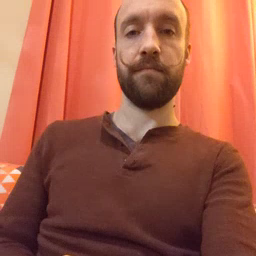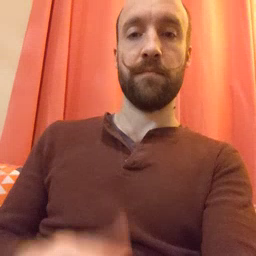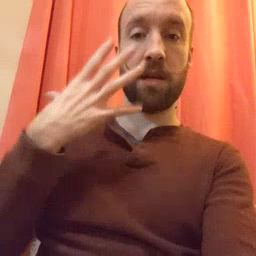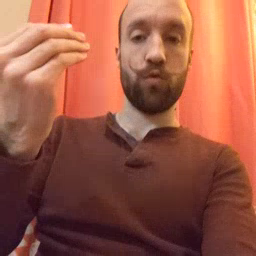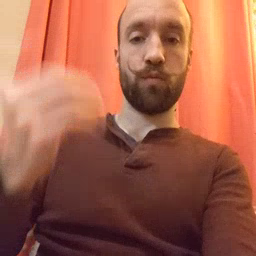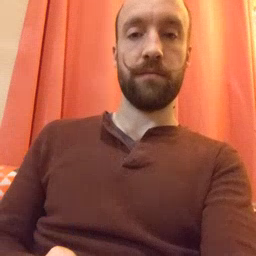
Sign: go